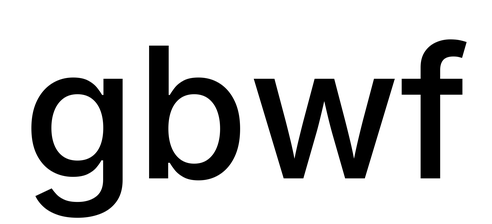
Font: Inter_Medium